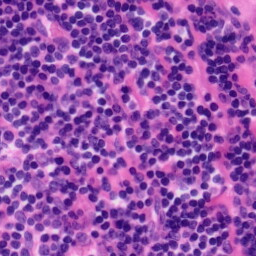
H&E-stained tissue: Tonsil